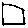
Label: square